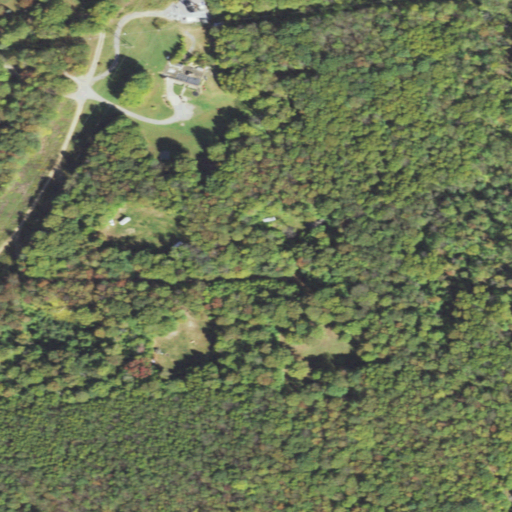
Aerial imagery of mountain in Pennsylvania named Dill Hill containing deciduous forest, pasture, shrub, and open development